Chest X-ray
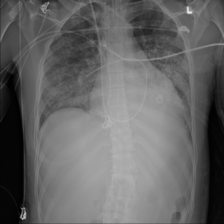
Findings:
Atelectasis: negative
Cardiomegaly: negative
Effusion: negative
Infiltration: negative
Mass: negative
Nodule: negative
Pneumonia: negative
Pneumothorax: negative
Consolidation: negative
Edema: negative
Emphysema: negative
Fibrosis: negative
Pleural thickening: negative
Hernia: negative